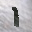
Label: 1